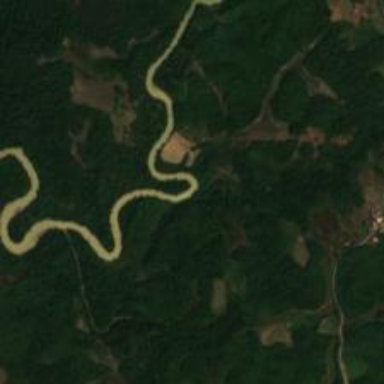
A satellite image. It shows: Beautiful river scene.